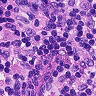
Metastatic tissue present: no